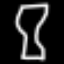
Label: hourglass